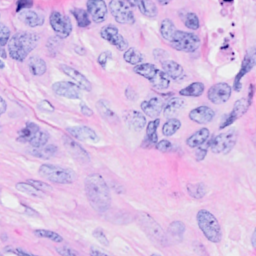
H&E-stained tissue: Breast